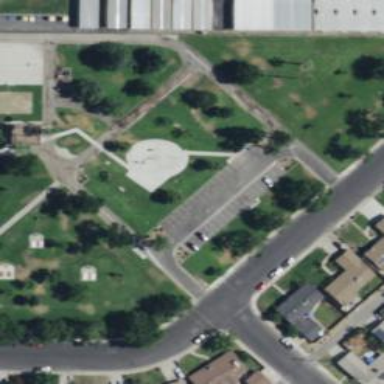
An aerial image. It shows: Park with grassy areas and trees. It is grassy area park.